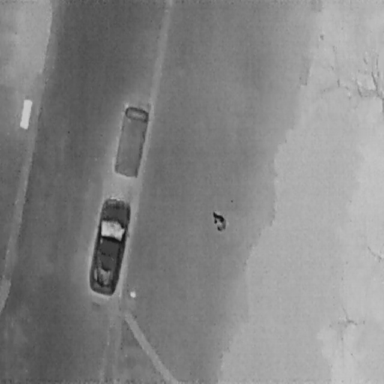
There are three objects shown in the infrared image, including two Cars, and a Person.